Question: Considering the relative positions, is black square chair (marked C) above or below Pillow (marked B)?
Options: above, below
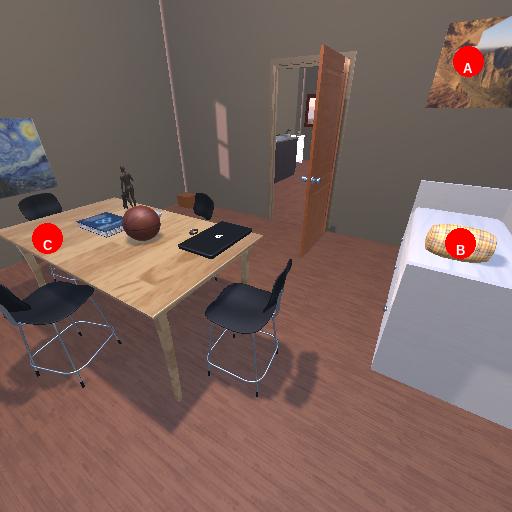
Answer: above